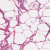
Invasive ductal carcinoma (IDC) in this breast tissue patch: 0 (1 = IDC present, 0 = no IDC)